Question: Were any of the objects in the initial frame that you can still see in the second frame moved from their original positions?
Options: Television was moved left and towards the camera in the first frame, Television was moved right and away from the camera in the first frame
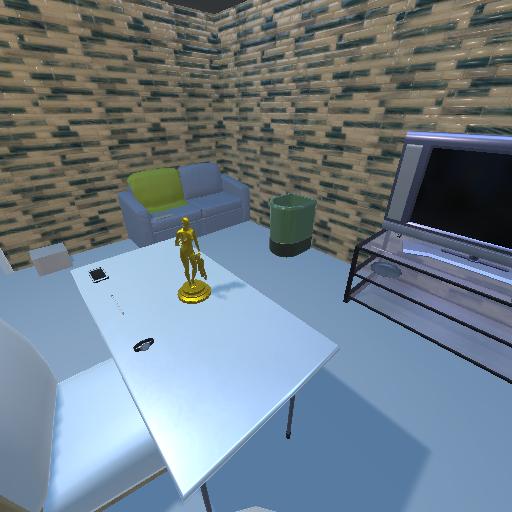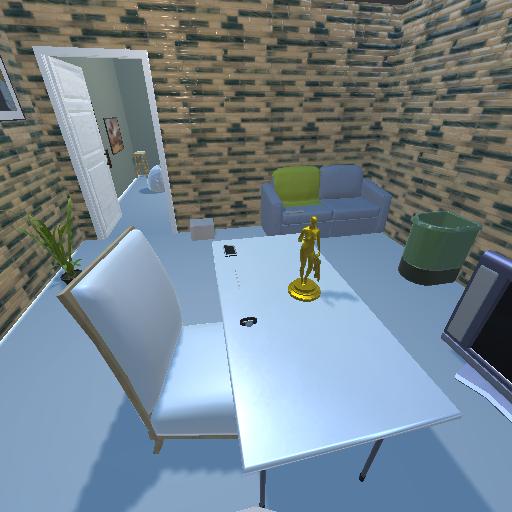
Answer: Television was moved left and towards the camera in the first frame